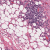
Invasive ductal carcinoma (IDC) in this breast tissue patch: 0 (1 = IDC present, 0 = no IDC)